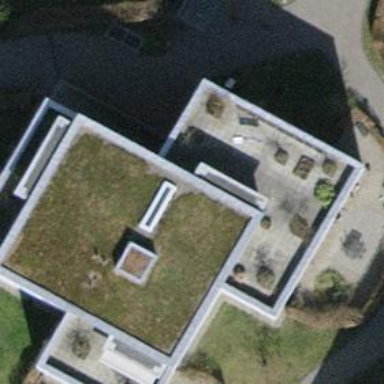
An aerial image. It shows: Flat-roofed building.